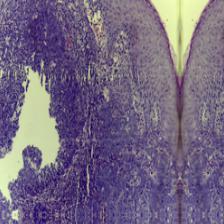
Diagnosis: OSCC